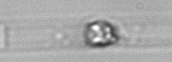
Label: Dactyliosolen_blavyanus